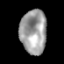
Tissue: prostate
Cell type: Epithelial cells
Senescence score: 0.3601
Nuclear area (px): 1144
Mean DAPI intensity: 158.672